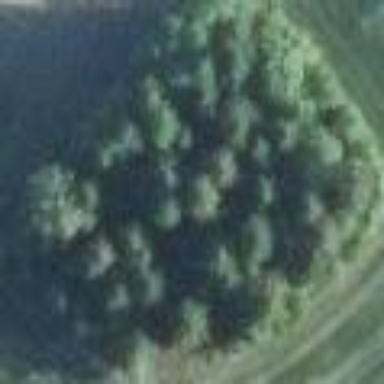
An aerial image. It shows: Forest with needle-leaved trees.